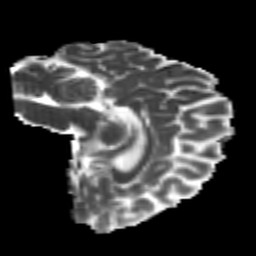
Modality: MD
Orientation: sagittal
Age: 22
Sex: female
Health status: healthy
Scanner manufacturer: philips
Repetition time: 7.385 s
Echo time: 0.08599 s